Field crop: tomato
Growth stage: 1
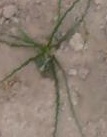
Species: cyperus